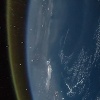
Label: water